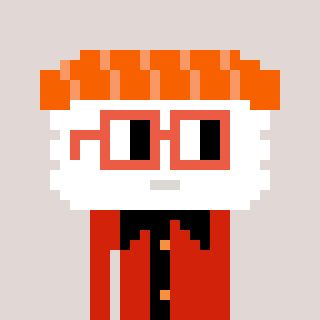
a pixel art character with square orange glasses, a nigiri-shaped head and a red-colored body on a warm background